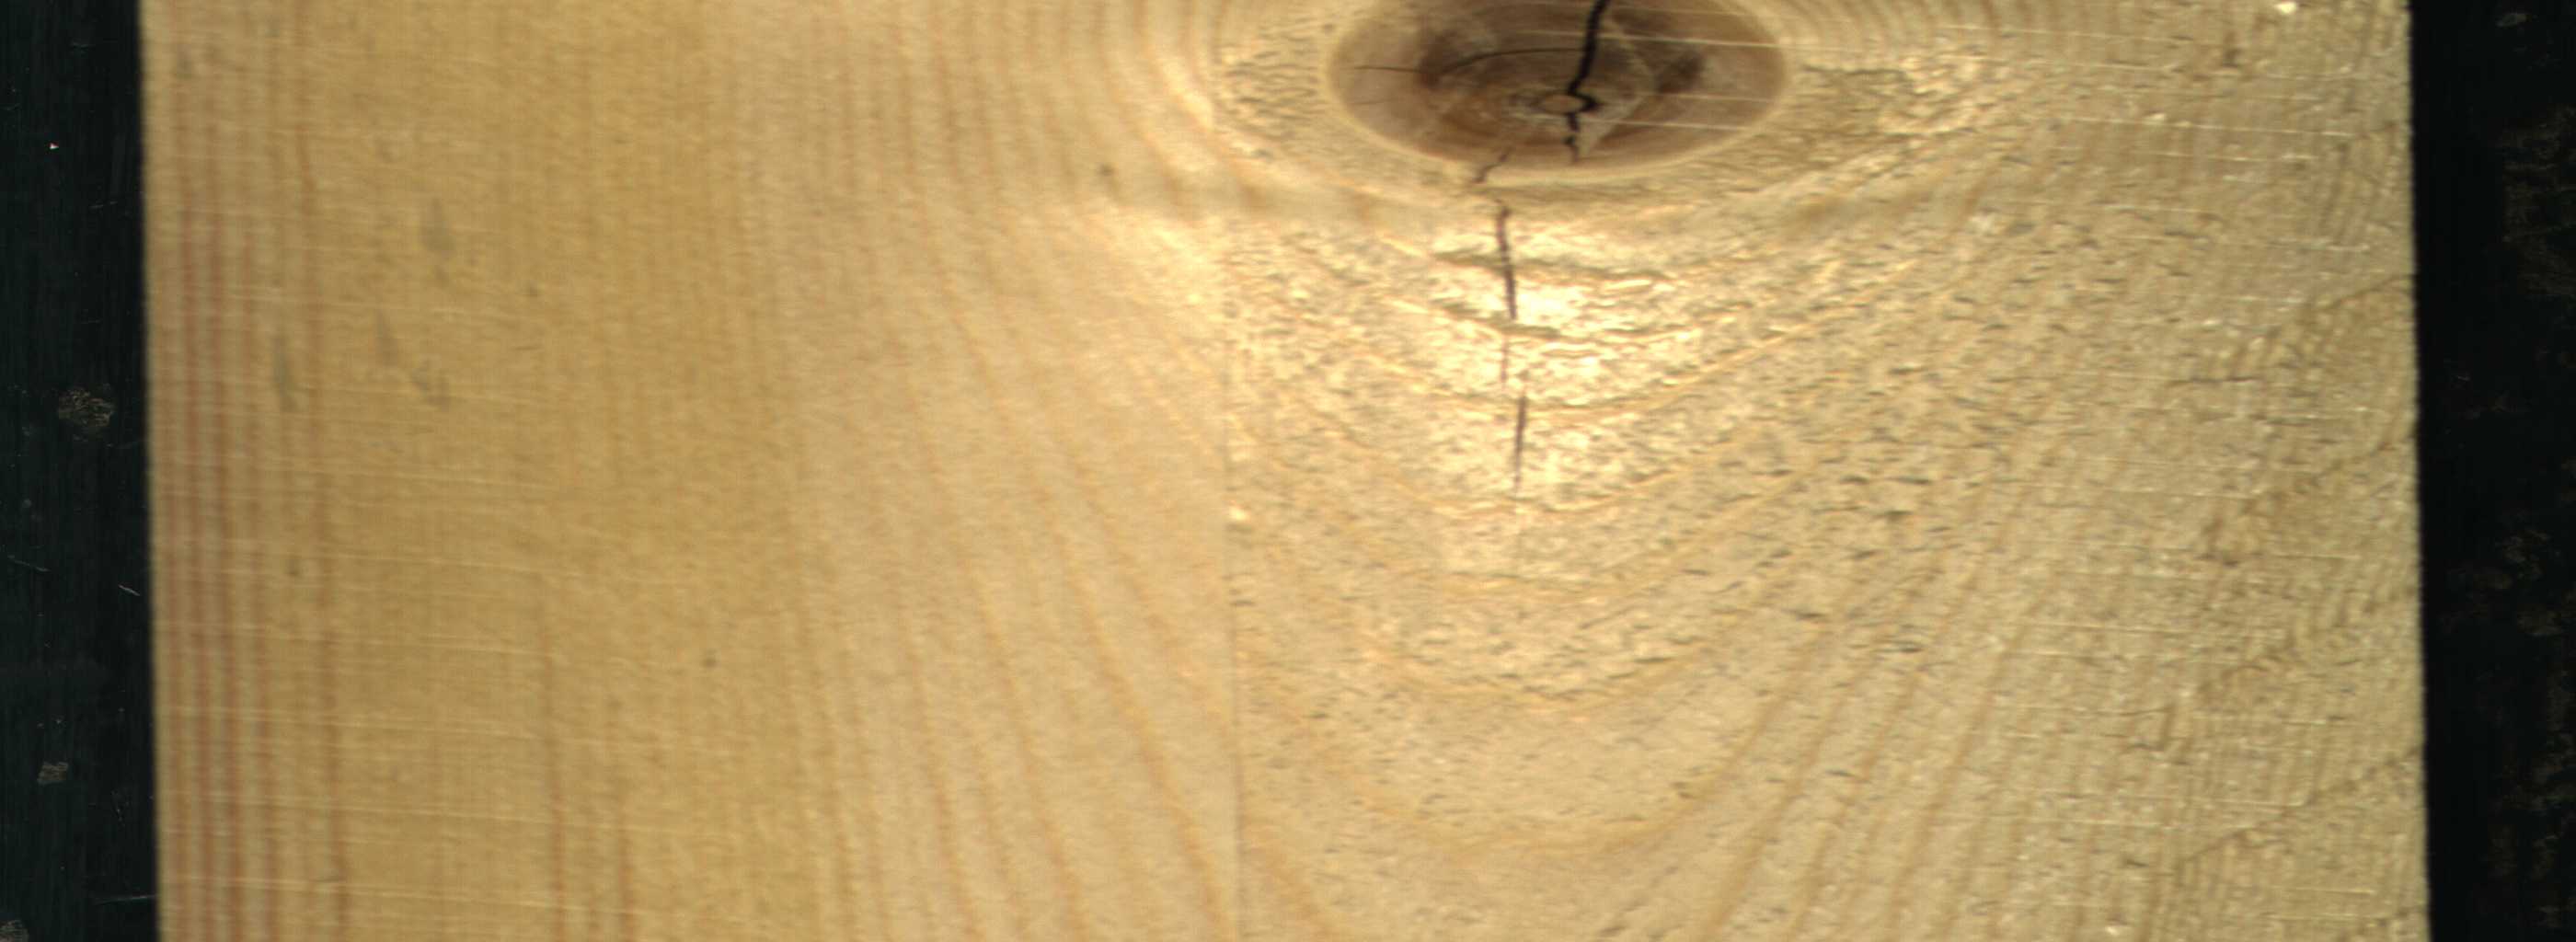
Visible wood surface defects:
Crack
Crack
knot_with_crack